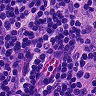
Metastatic tissue present: no